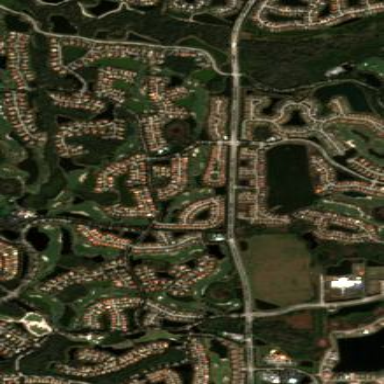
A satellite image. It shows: Golf course surrounded by greenery.